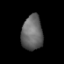
Tissue: prostate
Cell type: T cells
Senescence score: 0.3484
Nuclear area (px): 723
Mean DAPI intensity: 102.754